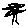
Label: tree